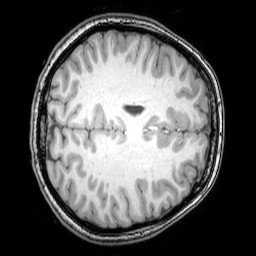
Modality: T1w
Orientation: axial
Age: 25
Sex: female
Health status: healthy
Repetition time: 0.081 s
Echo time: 0.037 s